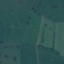
Label: Pasture